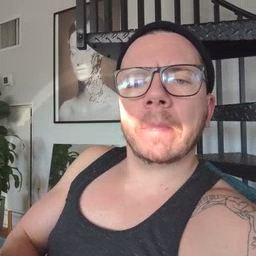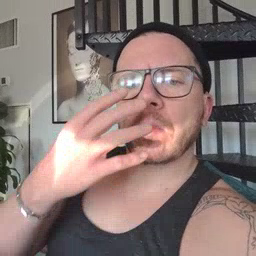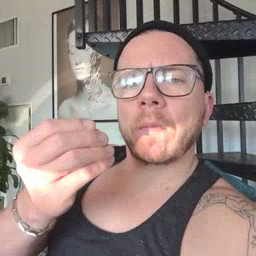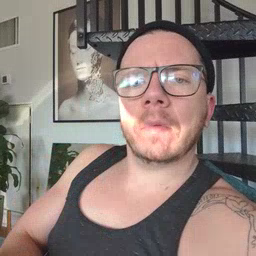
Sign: wolf